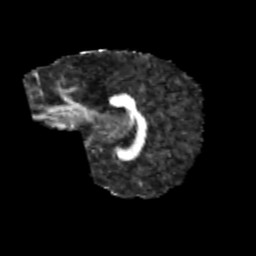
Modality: FA
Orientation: sagittal
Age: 11
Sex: male
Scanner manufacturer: siemens
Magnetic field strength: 3 T
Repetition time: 3.8 s
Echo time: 0.07 s